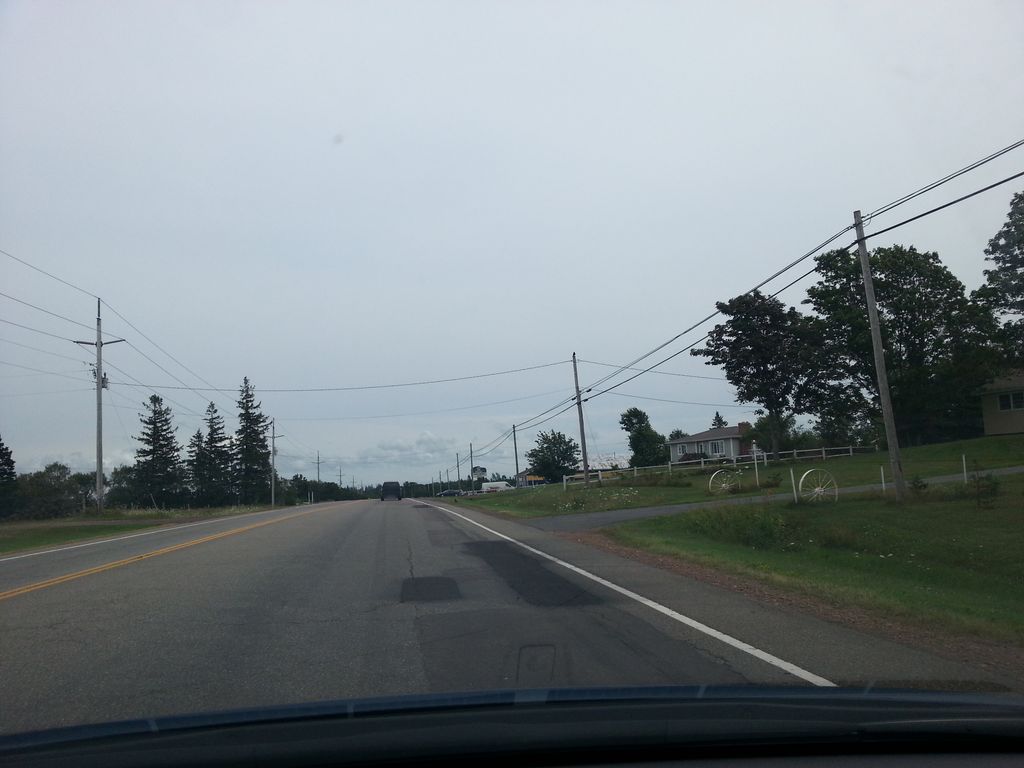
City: charlottetown